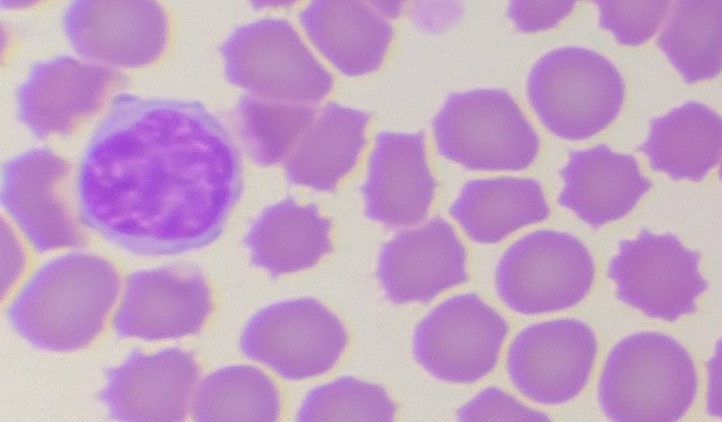
White blood cell type: Lymphocyte